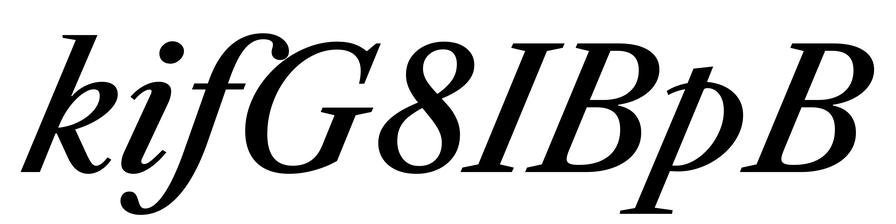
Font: LibreCaslonText-Italic_Medium_Italic